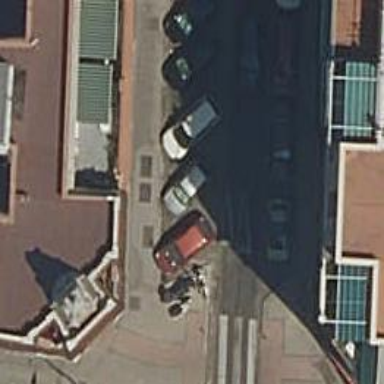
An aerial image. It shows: Motorcycle parking area.